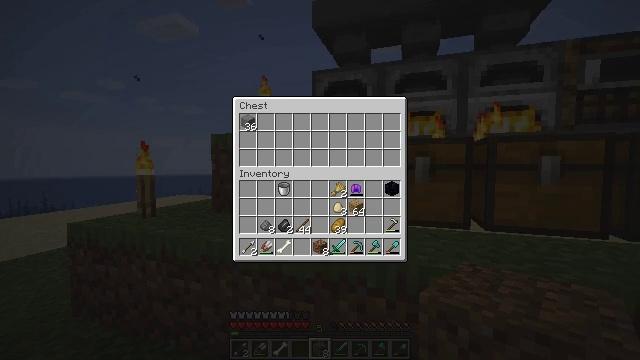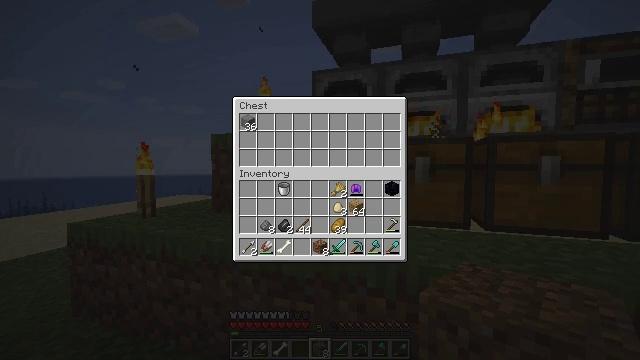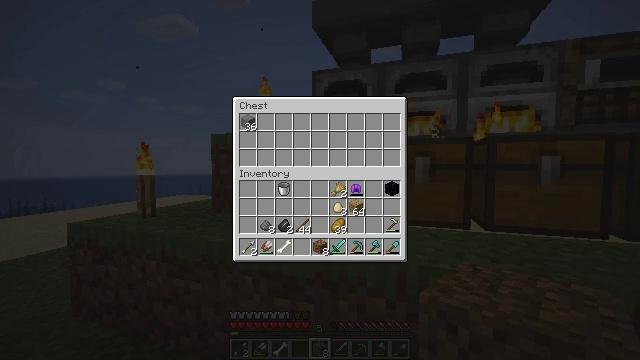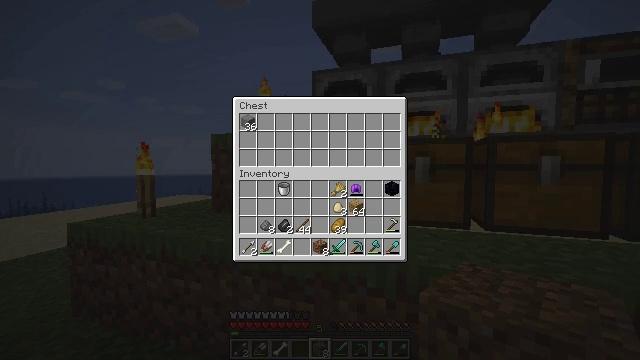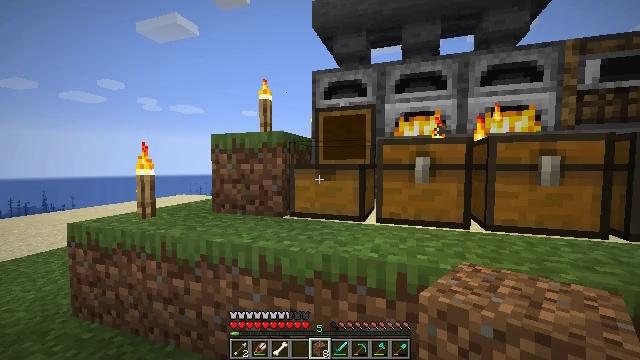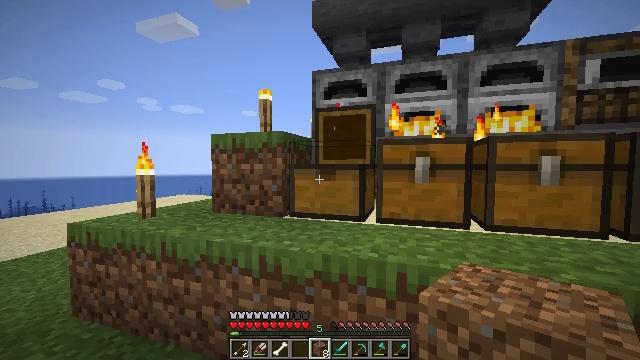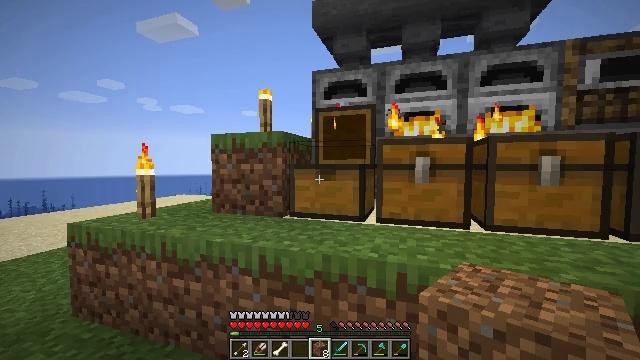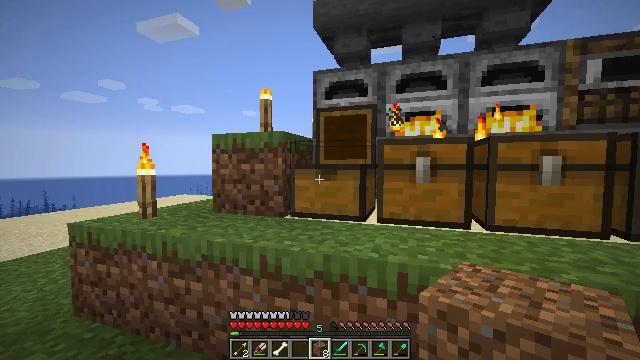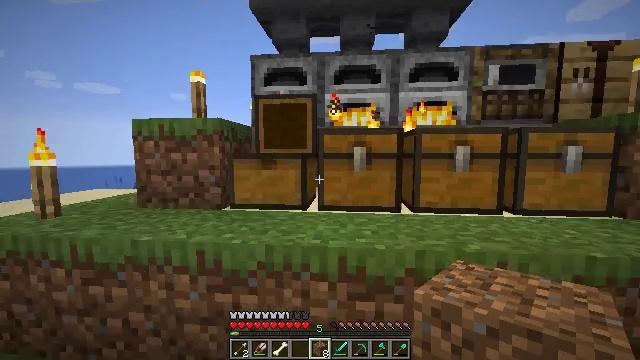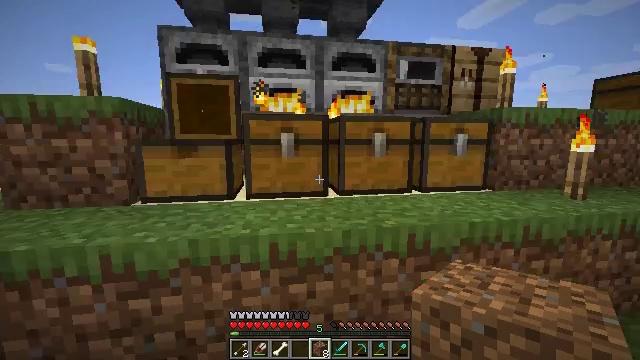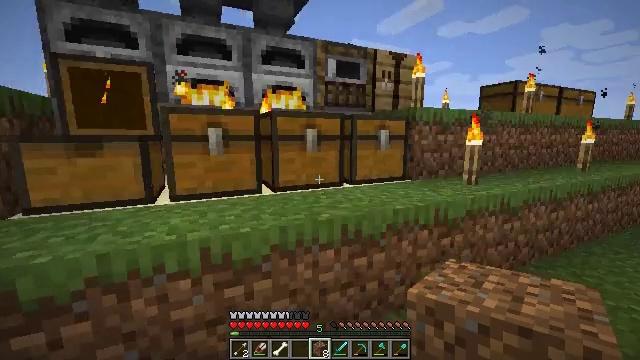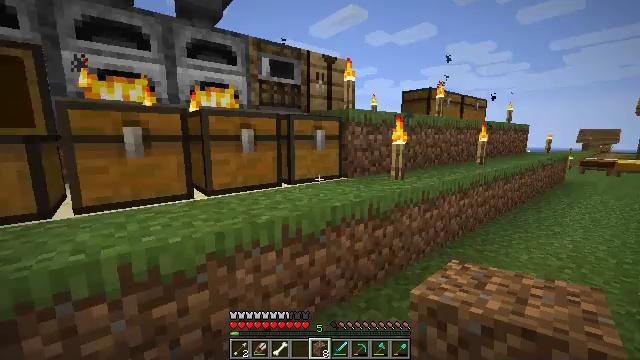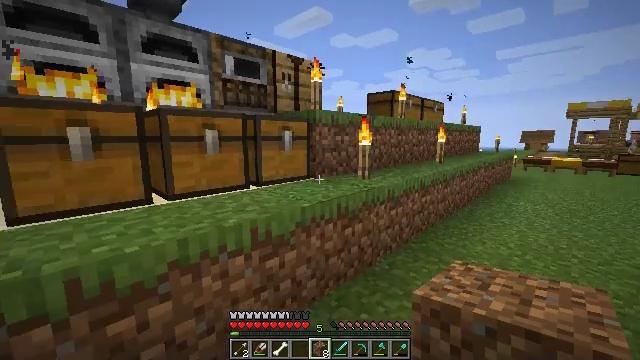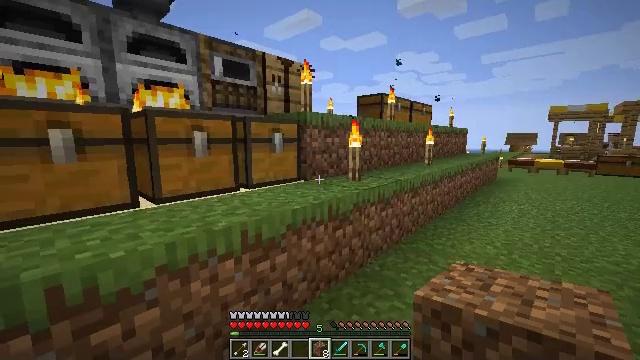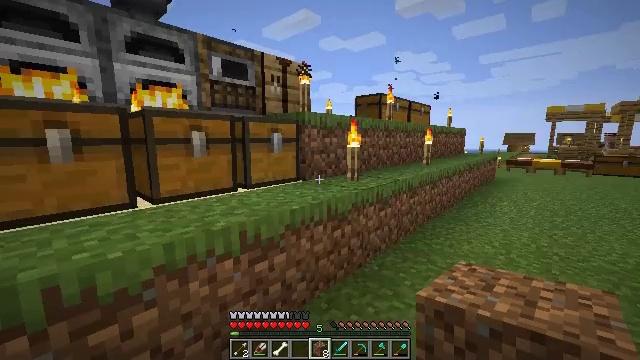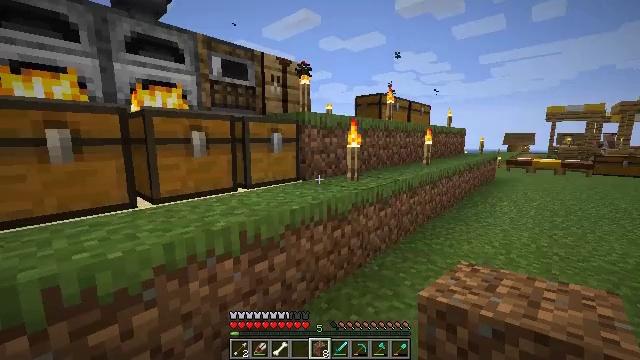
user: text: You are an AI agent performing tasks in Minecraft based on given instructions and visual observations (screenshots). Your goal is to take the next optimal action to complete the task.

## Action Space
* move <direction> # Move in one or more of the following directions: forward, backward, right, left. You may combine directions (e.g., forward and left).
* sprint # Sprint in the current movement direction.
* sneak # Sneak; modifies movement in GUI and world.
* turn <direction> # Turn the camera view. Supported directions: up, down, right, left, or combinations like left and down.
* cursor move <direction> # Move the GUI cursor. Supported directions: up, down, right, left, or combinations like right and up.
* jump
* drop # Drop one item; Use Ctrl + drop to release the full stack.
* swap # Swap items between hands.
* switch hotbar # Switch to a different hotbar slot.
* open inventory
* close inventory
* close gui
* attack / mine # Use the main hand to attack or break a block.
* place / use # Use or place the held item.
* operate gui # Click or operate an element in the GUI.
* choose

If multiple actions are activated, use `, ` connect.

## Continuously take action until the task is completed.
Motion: motion action
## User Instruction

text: Recycle the crafting table.
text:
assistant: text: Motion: no_op
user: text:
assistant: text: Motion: no_op
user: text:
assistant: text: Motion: no_op
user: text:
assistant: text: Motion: no_op
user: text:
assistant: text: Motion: close gui
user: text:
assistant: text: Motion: no_op
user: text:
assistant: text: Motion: no_op
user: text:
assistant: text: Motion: turn right and down
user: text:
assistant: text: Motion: turn right and down
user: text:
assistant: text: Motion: turn right
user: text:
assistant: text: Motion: turn right
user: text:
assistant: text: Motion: turn right
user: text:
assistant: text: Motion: turn right
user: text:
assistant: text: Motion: no_op
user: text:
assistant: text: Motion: no_op
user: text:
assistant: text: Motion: no_op
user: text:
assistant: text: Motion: no_op
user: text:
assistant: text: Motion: no_op
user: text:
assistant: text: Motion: turn left
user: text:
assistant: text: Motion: no_op
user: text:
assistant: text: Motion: no_op
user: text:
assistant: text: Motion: move forward
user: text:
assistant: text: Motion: move forward, turn right
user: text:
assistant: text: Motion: move forward, turn right
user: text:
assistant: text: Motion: move forward, turn right
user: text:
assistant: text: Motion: move forward, sprint, turn right
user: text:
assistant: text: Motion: move forward, sprint, turn right
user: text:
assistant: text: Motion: move forward, sprint
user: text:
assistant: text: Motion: move forward
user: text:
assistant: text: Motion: move forward